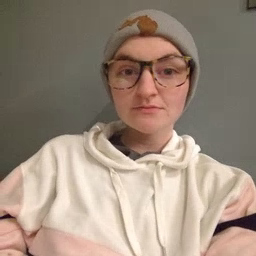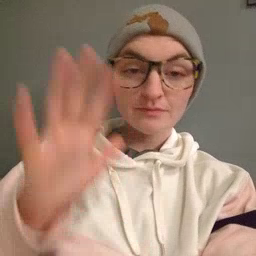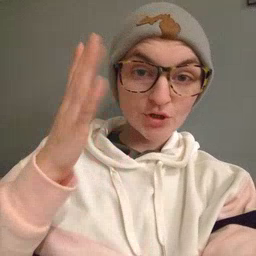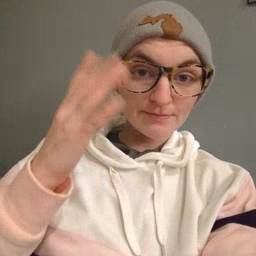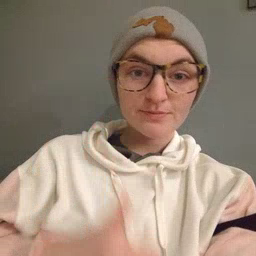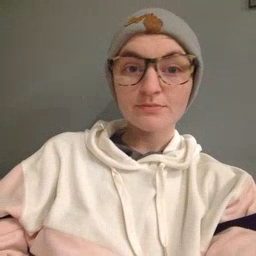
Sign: tree